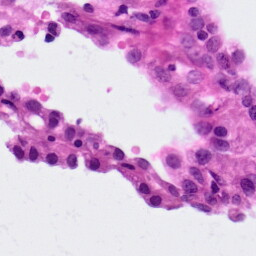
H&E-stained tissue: Lung